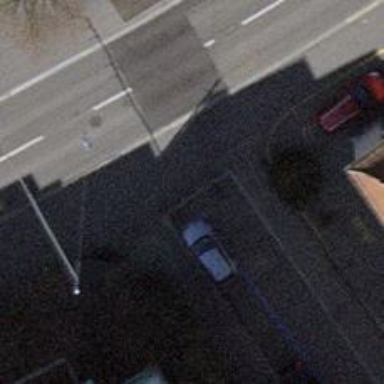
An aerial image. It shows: Bollard barrier.